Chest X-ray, PA view. Patient: 46 years old, sex F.
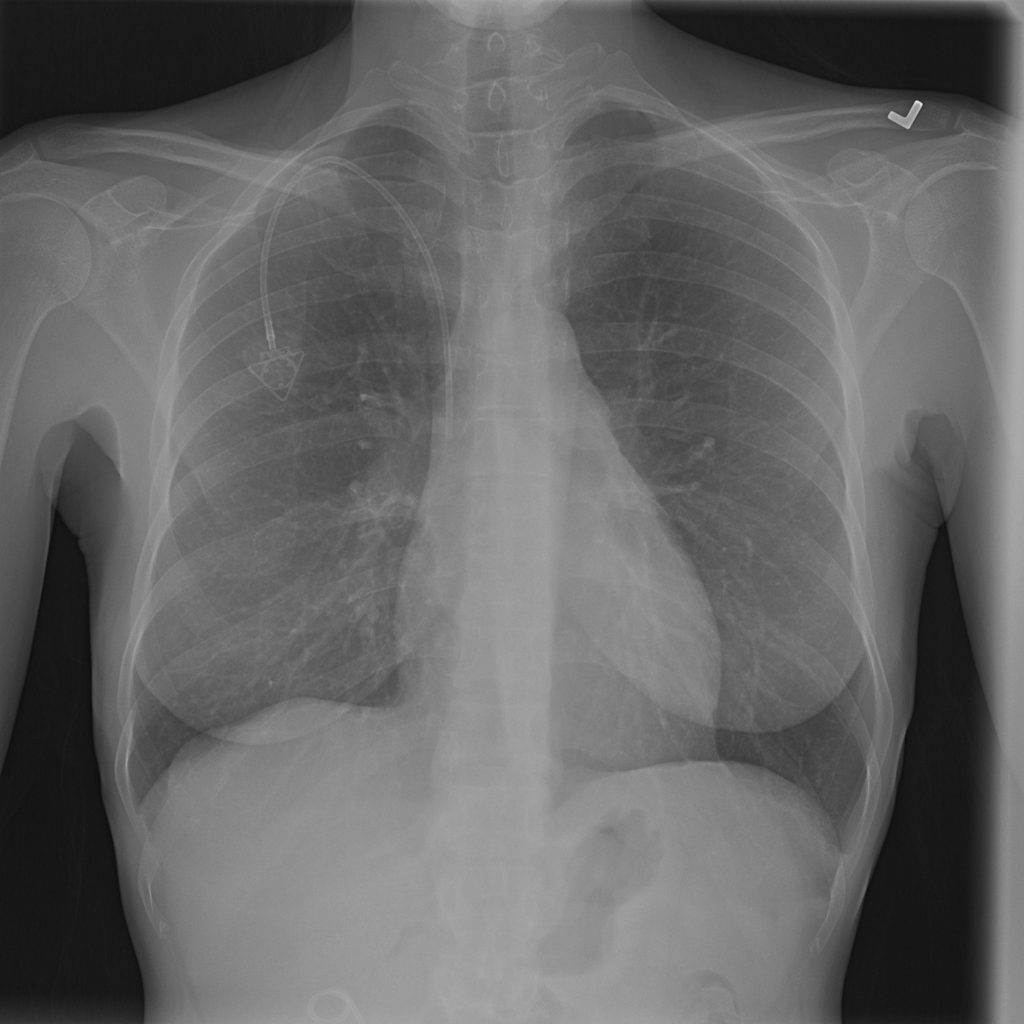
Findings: No Finding